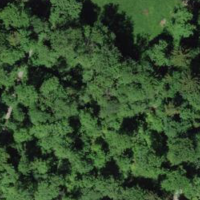
EUNIS habitat code: 41
Species observed at this site:
Dryocopus martius
Stachys sylvatica
Aruncus dioicus